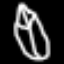
Label: leaf